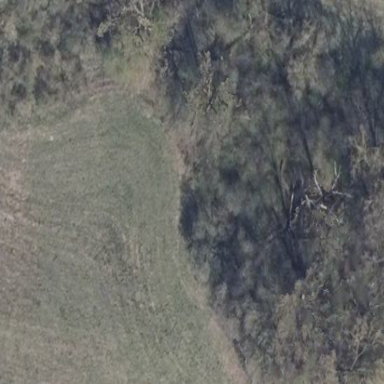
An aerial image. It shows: Forest area.